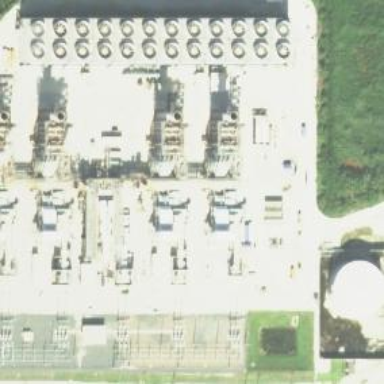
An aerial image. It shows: Gas turbine generator.